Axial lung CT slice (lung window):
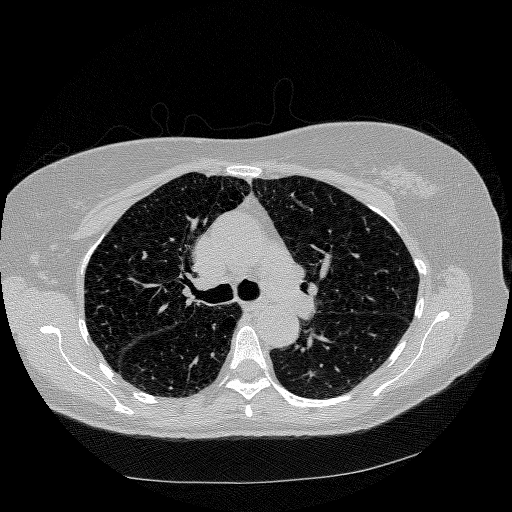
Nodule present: no